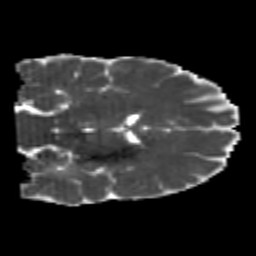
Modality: MD
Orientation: coronal
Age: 21
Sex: male
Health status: healthy
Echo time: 0.074 s